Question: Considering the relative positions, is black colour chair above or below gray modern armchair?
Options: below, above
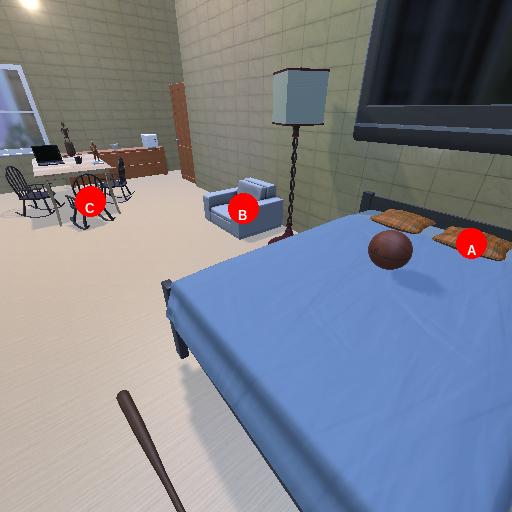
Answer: below